Field crop: maize
Growth stage: 2
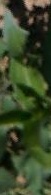
Species: maize